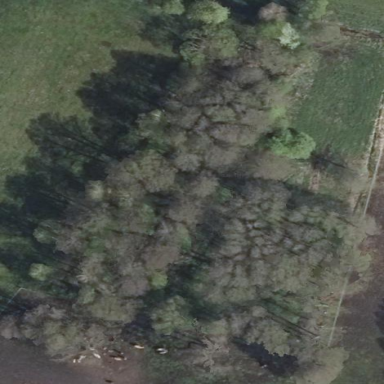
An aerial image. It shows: Deciduous broadleaved woodland.